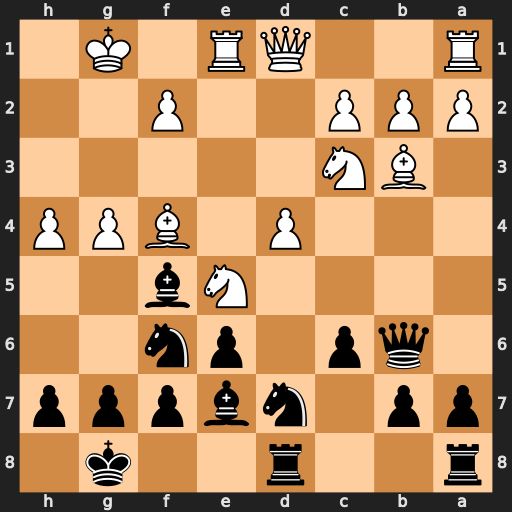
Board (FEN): r2r2k1/pp1nbppp/1qp1pn2/4Nb2/3P1BPP/1BN5/PPP2P2/R2QR1K1
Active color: b
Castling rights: -
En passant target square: -
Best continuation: Nxe5 gxf5 Rxd4 Bxe5 Rxd1